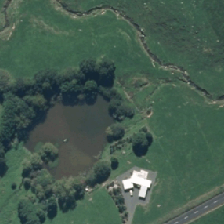
Land cover: lake_pond